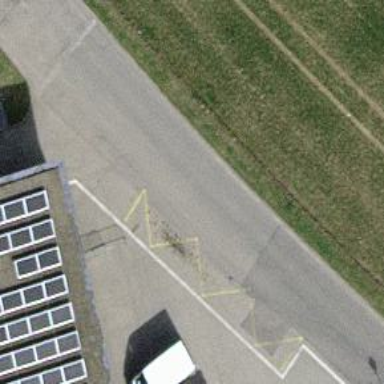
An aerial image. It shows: Bus stop with designated public transport stop position.